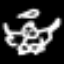
Label: angel